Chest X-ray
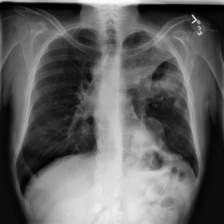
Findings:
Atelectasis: negative
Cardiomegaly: negative
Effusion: negative
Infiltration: negative
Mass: positive
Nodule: negative
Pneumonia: negative
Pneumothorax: negative
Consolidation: negative
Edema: negative
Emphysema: negative
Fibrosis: negative
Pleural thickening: negative
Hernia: negative